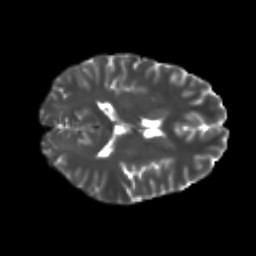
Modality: T2w
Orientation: axial
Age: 18
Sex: female
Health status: healthy
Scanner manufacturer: philips
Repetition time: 7.386 s
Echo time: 0.08599 s